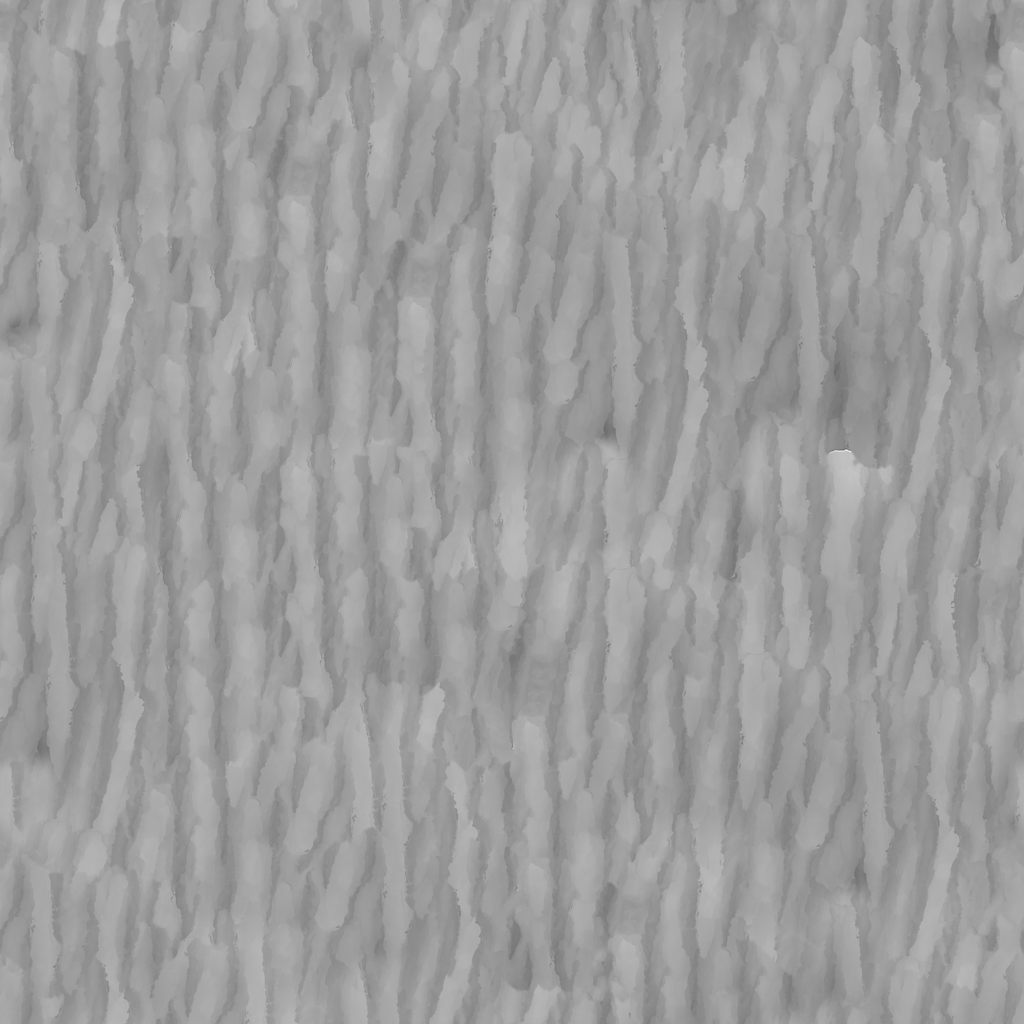
Texture map type: Displacement